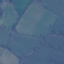
Land use / land cover class: Pasture